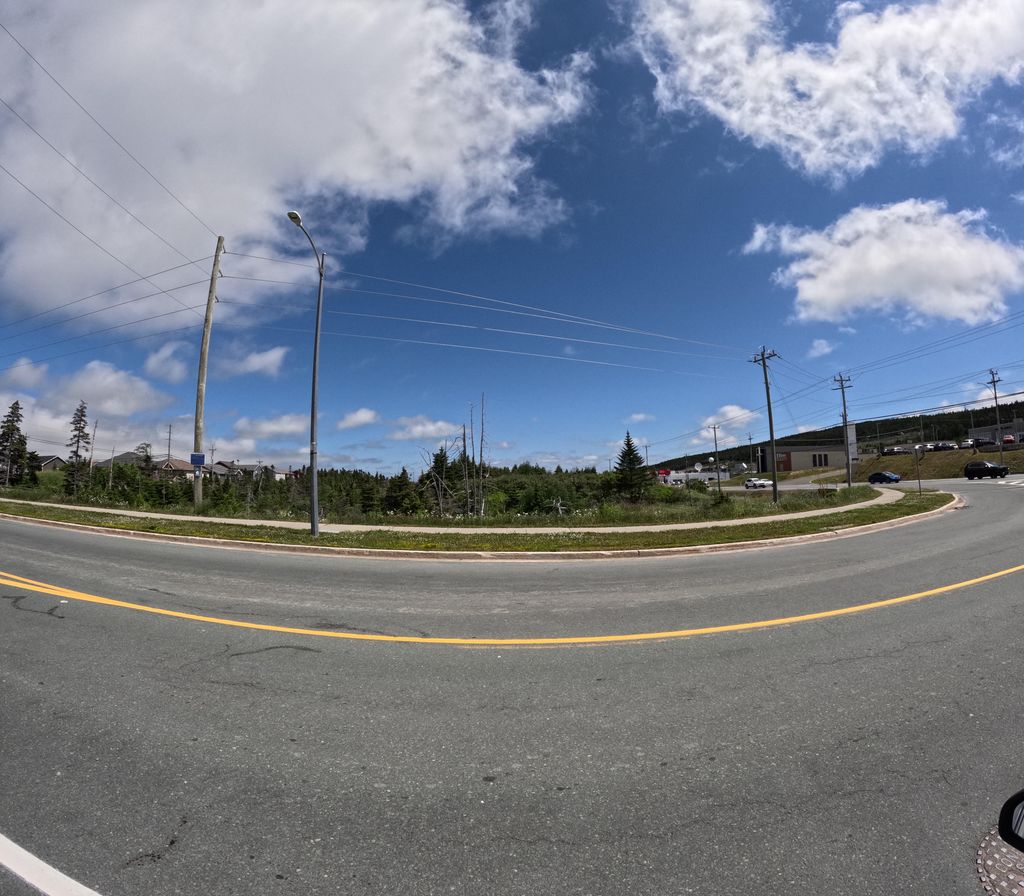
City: st_johns